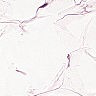
Metastatic tissue present: no